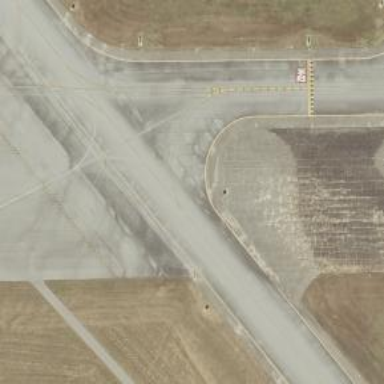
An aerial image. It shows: Image of taxiway at airport.